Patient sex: M
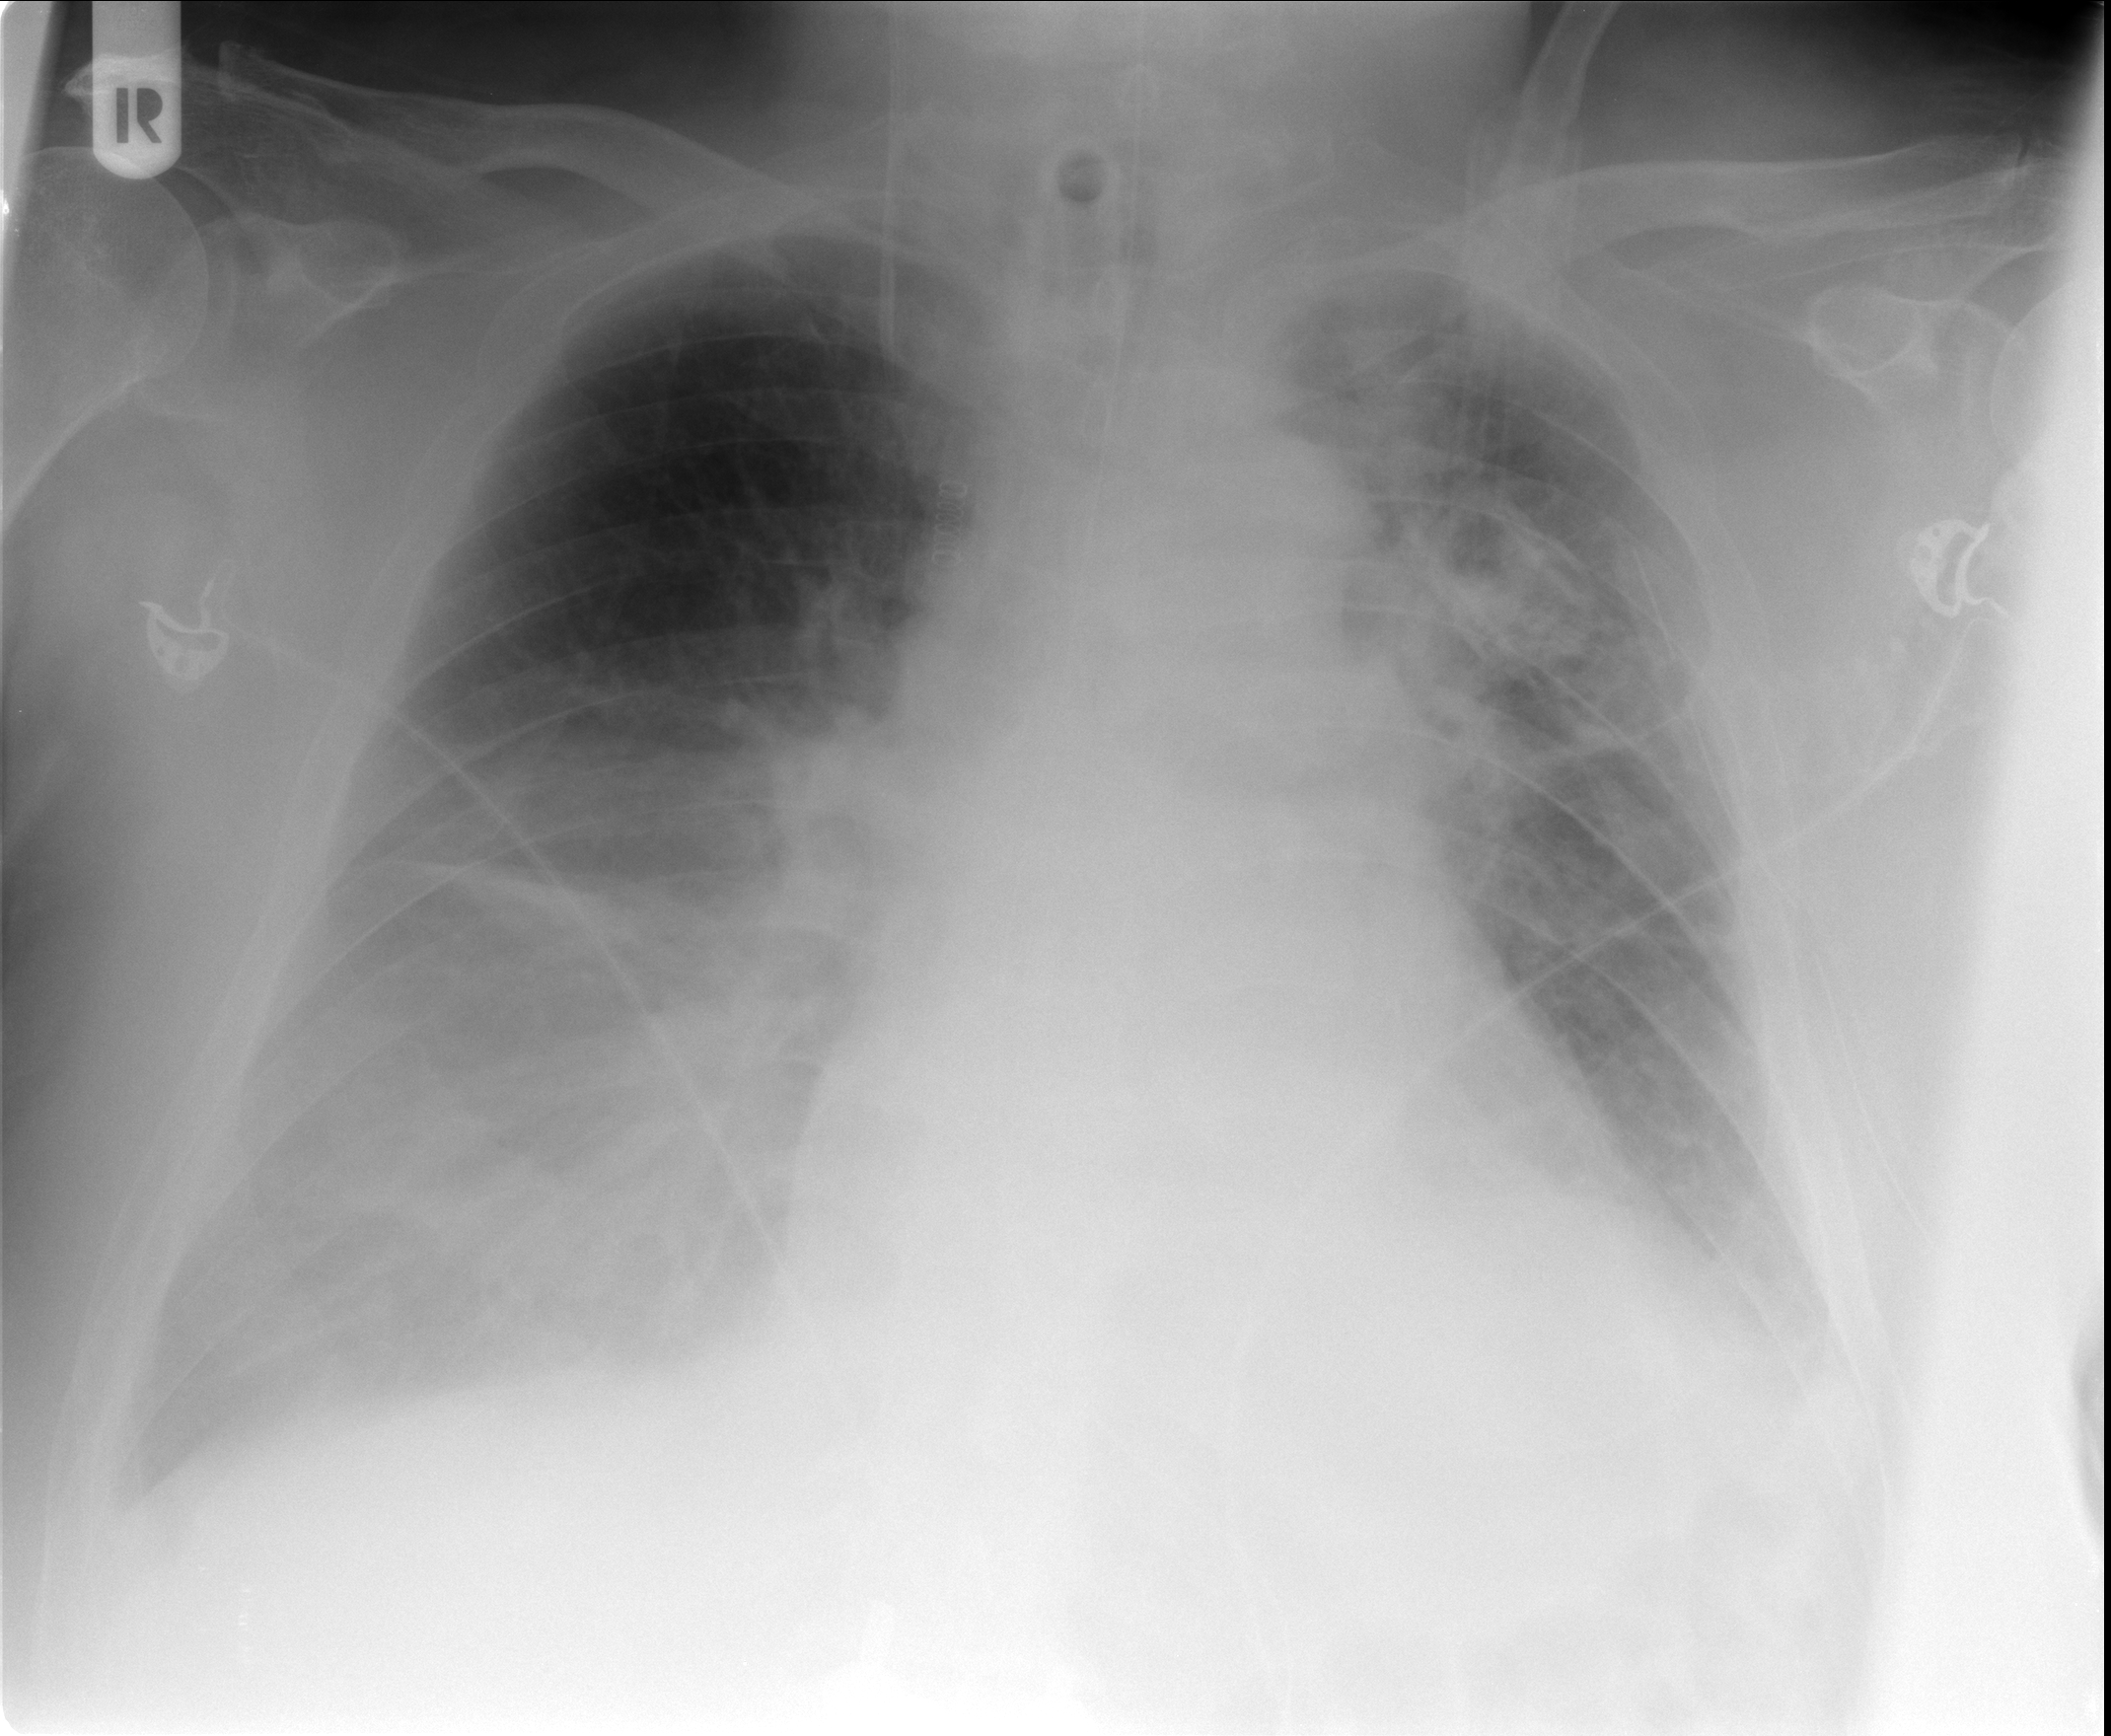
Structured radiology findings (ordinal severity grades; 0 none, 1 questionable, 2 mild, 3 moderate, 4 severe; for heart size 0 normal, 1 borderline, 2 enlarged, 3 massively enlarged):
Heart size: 2
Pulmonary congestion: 2
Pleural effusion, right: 3
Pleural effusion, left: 3
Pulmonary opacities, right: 0
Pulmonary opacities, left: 2
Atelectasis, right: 3
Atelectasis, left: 3